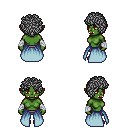
a pixel art fantasy rpg character, female body template, orc, green skin, overskirt, magenta pants, gray curly afro hairstyle, white cloth bandages, four views (front, back, left, right), 2x2 character sprite sheet, small pixel art, hard edges, no anti-aliasing